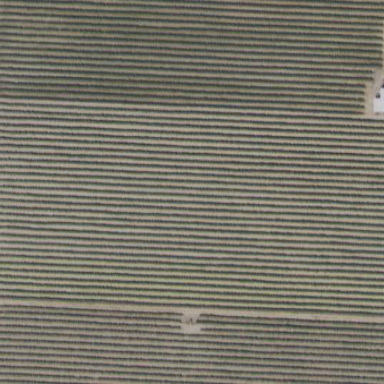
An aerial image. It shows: Vineyard.